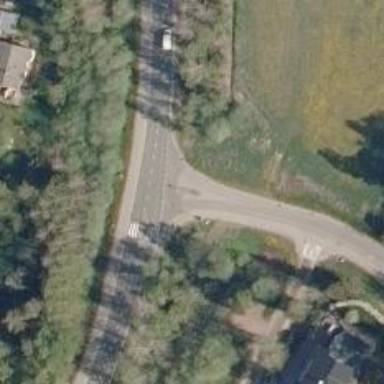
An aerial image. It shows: Road with "give way" sign.